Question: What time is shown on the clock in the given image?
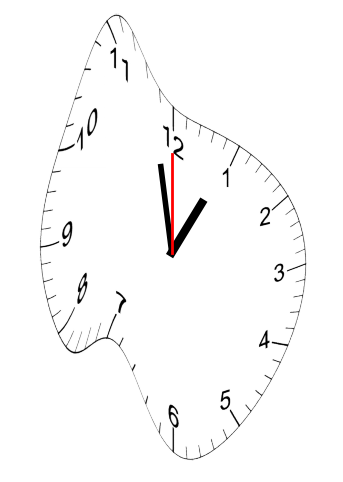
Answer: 12:58:00